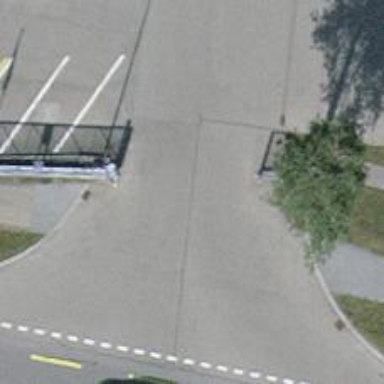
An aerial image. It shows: Gate.